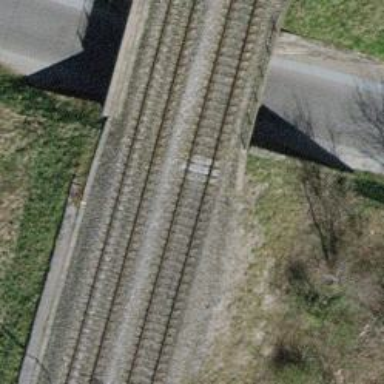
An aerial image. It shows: Single-track railway bridge with electrified contact line.